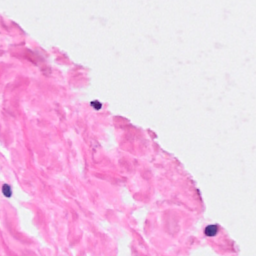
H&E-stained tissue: Breast